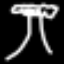
Label: palm tree